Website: bh-photo
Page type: cart
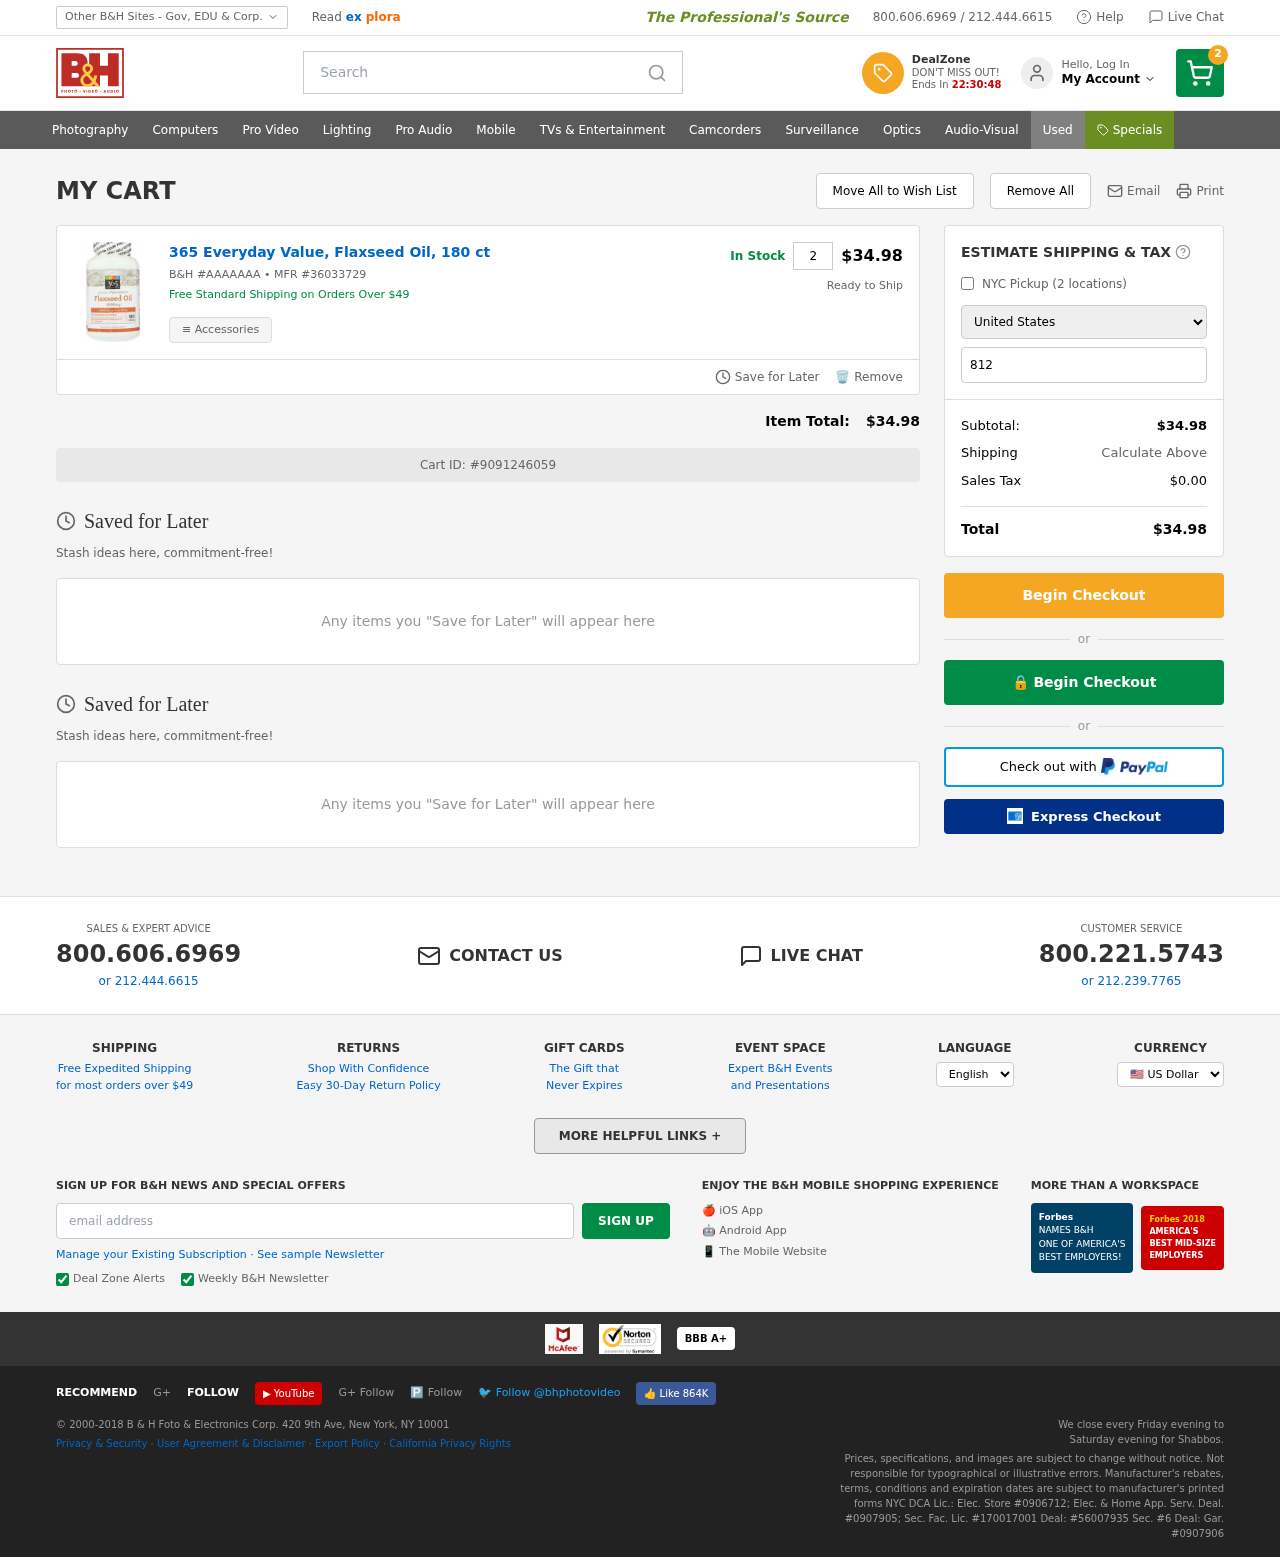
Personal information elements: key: PII_COUNTRY
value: United States
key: PII_EMAIL
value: regina_alexander@gmail.com
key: PII_POSTCODE
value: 81271
Product elements: key: PRODUCT1_NAME
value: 365 Everyday Value, Flaxseed Oil, 180 ct
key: PRODUCT1_QUANTITY
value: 2
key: PRODUCT1_SKU
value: AAAAAAA
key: PRODUCT1_MFR
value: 36033729
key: PRODUCT1_SUBTOTAL
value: $34.98
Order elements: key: ORDER_NUM_ITEMS
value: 2
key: ORDER_SUBTOTAL
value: $34.98
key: ORDER_ID
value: #9091246059
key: ORDER_TAX
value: $0.00
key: ORDER_TOTAL
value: $34.98
Search elements: key: HEADER_SEARCH
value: Search